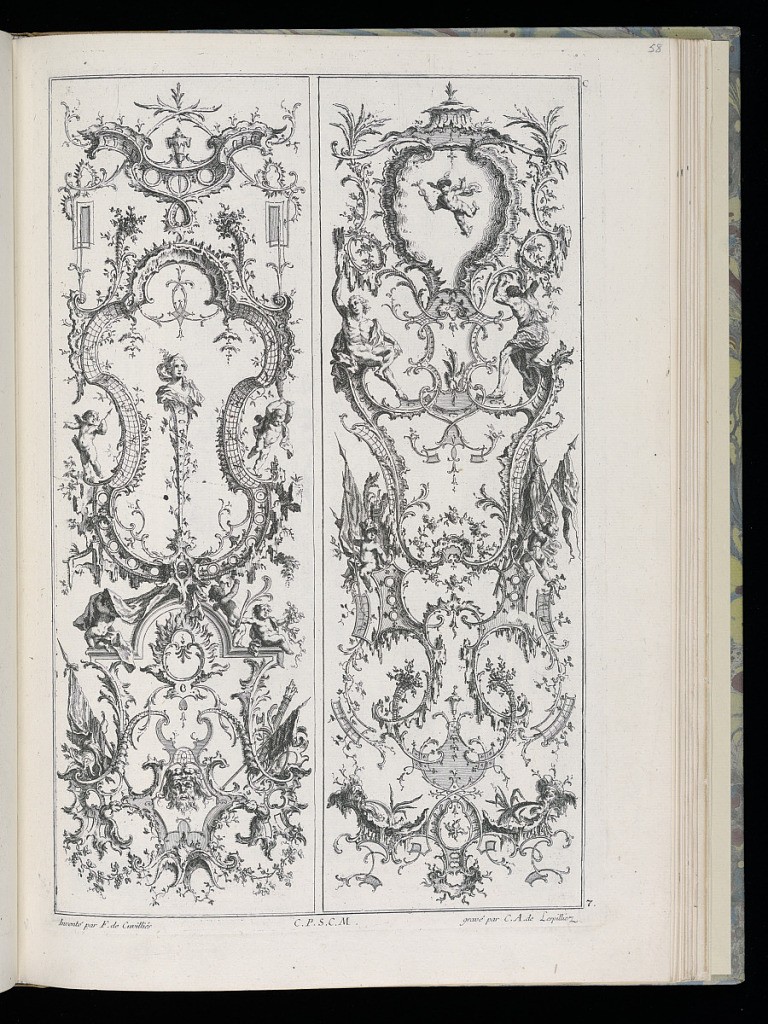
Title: Designs for Two Vertical Panels
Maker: François de Cuvilliés the Elder, Belgian, 1695 - 1768
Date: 1738 and 1745
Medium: Engraving on off-white laid paper
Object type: Bound print
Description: Two vertical panels with grotesque designs, which include several putti, flags, and framing elements; on the left, a cartouche with lattice-work pattern. Delicate vegetal decoration throughout.